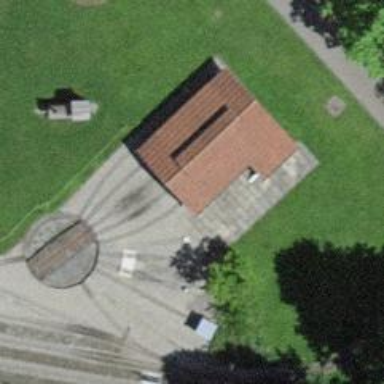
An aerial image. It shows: Miniature railway.